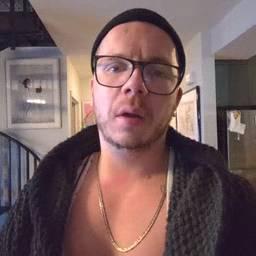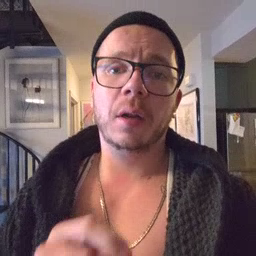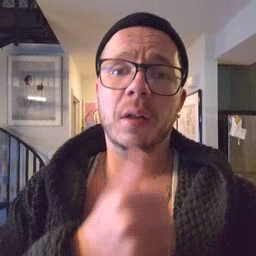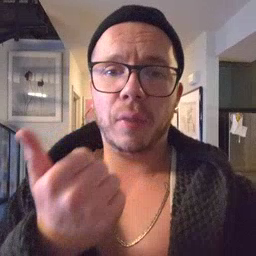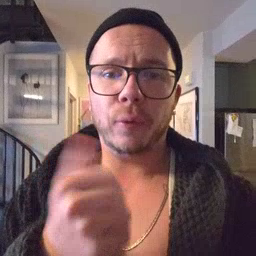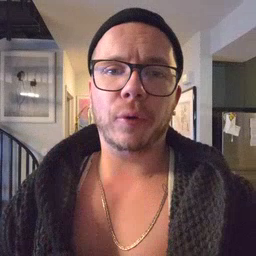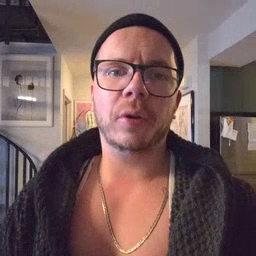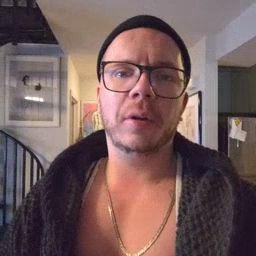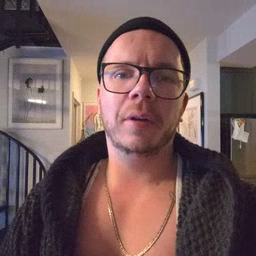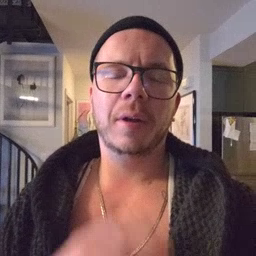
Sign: another